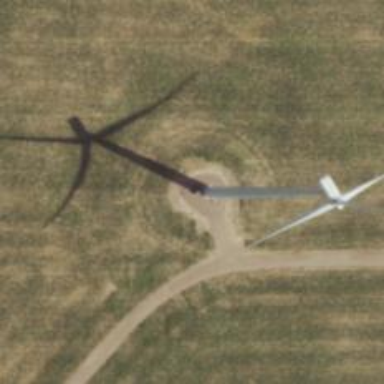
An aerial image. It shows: Wind generator with horizontal axis. The generator is wind turbine.